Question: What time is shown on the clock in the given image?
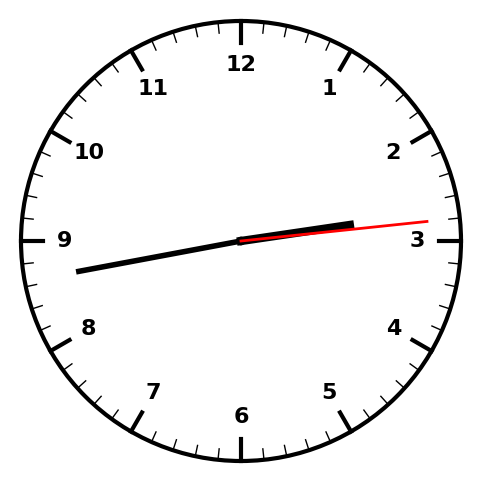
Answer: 02:43:14